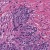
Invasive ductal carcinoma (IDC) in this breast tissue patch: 1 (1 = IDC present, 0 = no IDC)